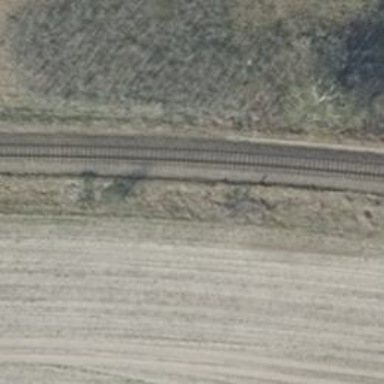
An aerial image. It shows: Solitary milestone along the railway.